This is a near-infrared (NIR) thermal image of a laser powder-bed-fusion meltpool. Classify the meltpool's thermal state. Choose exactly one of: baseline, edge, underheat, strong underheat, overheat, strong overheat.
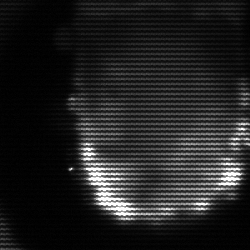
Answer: baseline